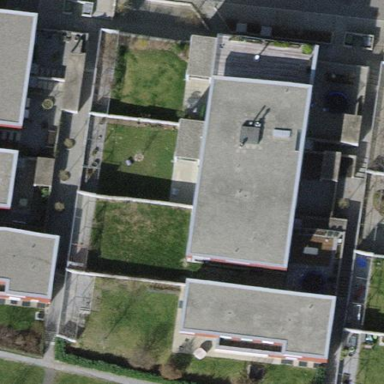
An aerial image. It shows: Flat-roofed building.